Question: What is the color of the ball at (2, 2, 2)? The answer is the name of the color, with the first letter capitalized. You can choose an answer from Red, Green, Orange, Cyan, Purple, Blue, Yellow and Magenta.
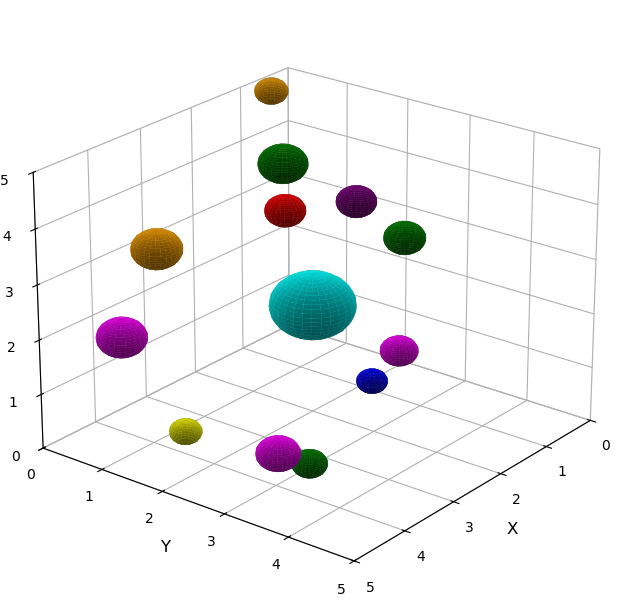
Answer: Cyan